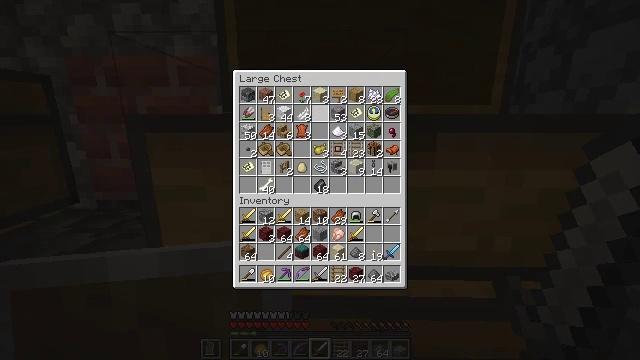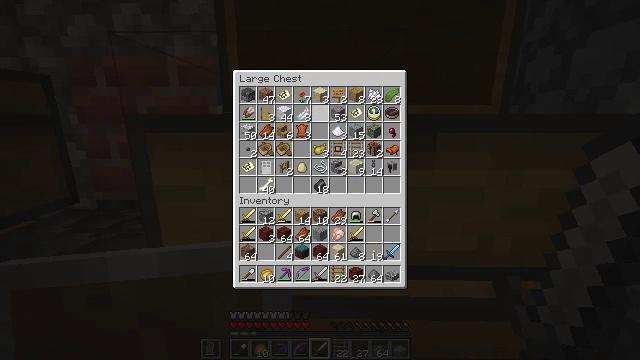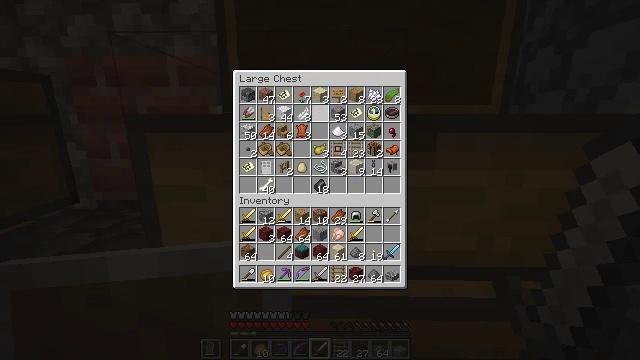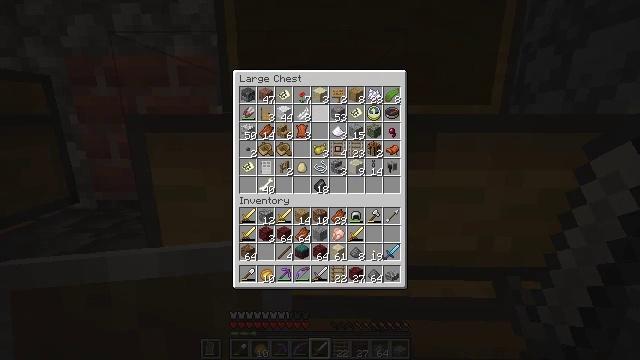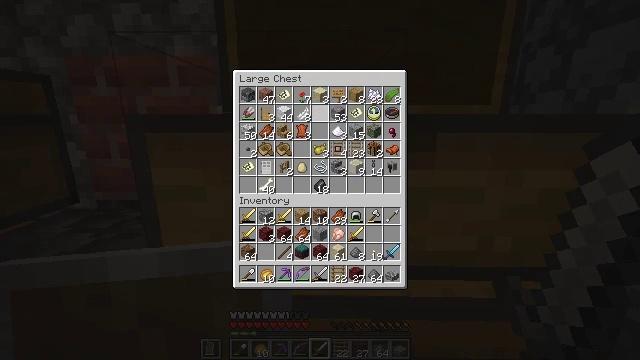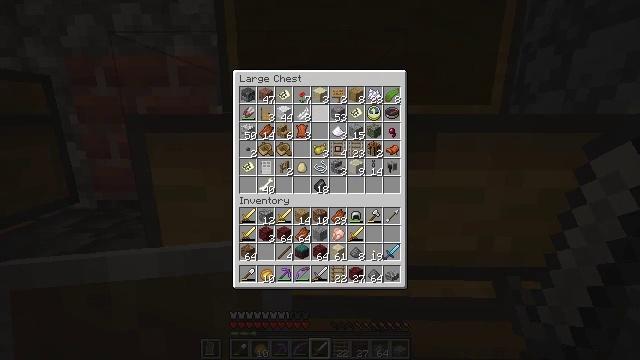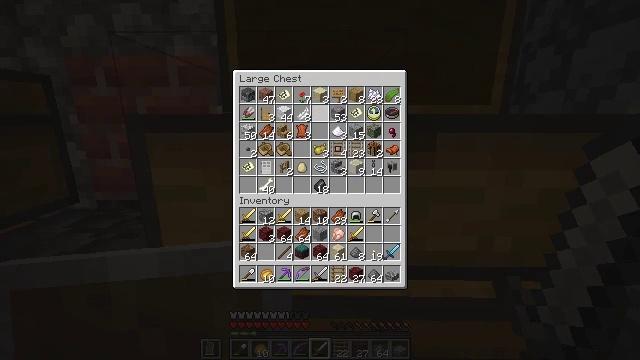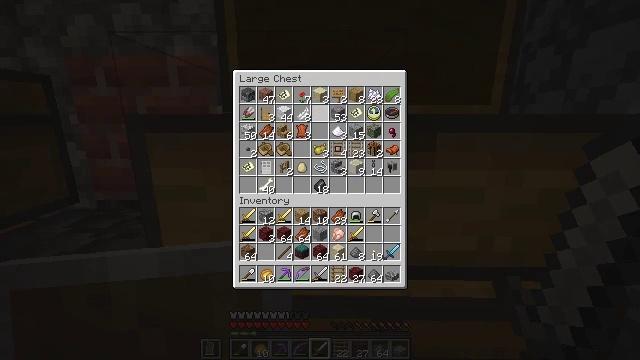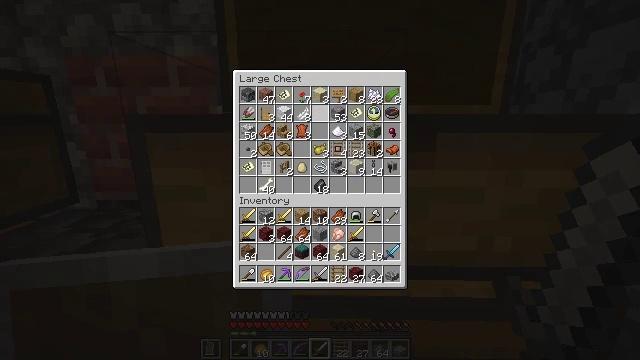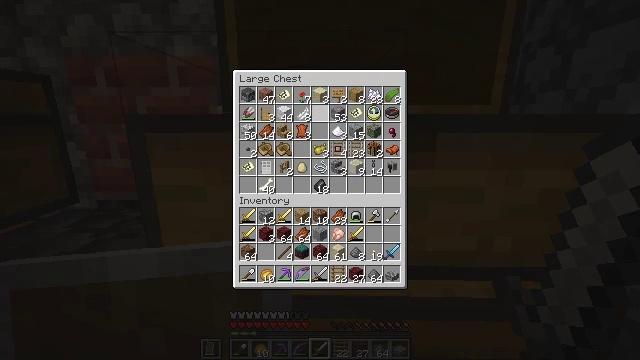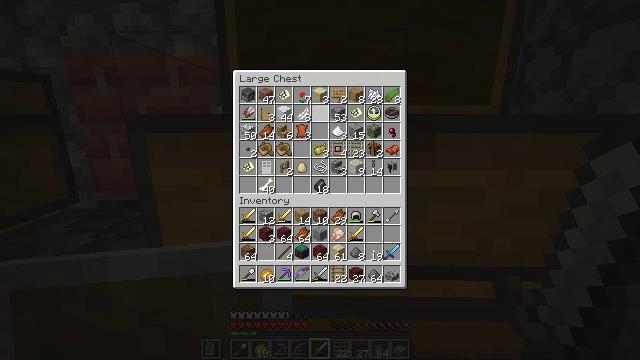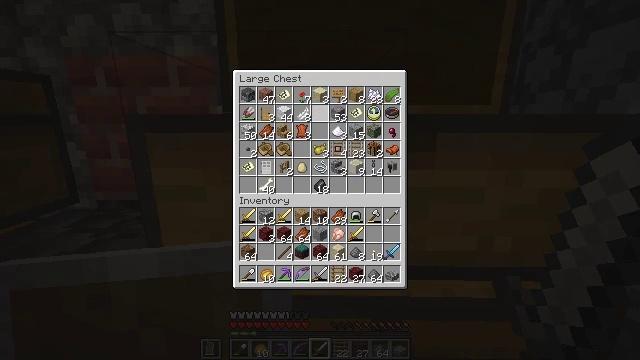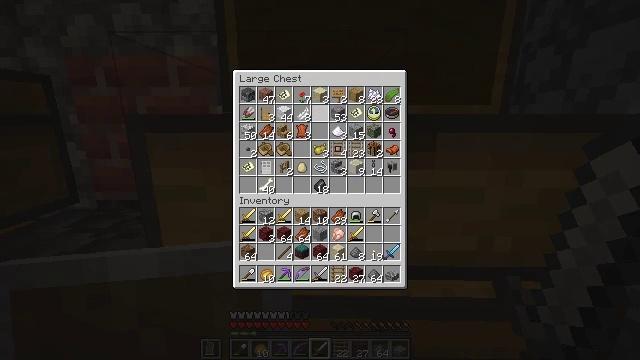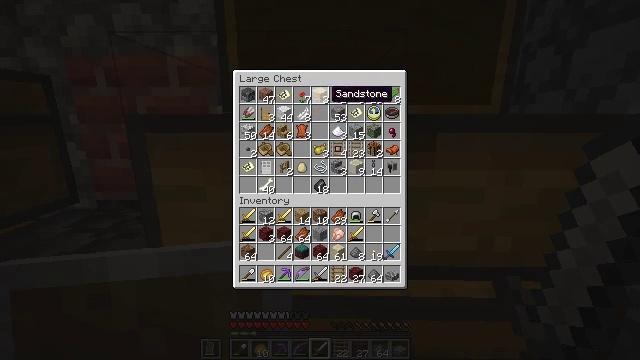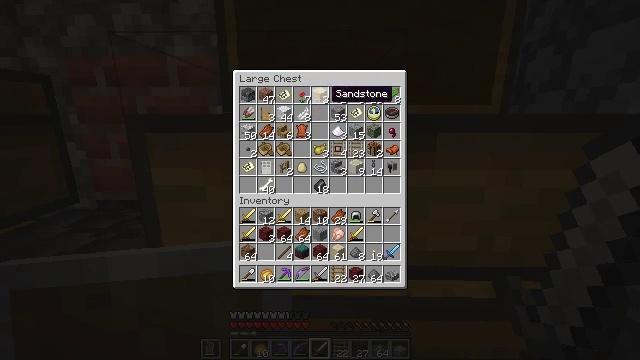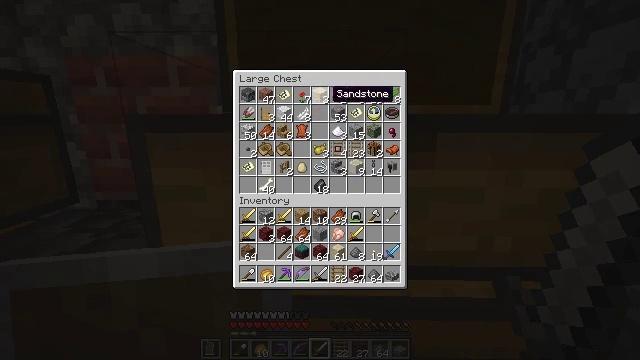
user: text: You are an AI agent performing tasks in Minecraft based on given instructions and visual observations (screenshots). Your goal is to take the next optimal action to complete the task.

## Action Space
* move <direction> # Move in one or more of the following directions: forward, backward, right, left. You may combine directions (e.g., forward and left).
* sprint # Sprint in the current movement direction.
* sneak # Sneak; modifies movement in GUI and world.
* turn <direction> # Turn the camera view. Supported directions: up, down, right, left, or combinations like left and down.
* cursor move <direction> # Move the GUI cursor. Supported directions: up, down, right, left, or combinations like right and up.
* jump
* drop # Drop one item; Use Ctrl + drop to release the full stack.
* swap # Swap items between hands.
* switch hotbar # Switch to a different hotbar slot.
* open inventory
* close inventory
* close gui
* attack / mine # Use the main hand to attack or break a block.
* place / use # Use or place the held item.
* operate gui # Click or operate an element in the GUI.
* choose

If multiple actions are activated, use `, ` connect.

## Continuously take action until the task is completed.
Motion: motion action
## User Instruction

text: Create TNT using the crafting table.
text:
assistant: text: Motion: no_op
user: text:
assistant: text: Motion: no_op
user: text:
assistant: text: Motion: no_op
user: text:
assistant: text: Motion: no_op
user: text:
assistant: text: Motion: no_op
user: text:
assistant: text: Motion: no_op
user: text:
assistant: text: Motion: no_op
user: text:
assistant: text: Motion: no_op
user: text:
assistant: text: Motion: no_op
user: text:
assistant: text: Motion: no_op
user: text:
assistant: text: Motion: no_op
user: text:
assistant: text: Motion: turn up
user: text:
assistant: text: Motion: no_op
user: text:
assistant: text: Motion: no_op
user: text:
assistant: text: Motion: no_op
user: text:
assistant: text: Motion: turn right
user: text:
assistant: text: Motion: no_op
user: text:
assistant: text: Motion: no_op
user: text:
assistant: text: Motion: open inventory
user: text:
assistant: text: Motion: open inventory
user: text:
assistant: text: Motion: open inventory
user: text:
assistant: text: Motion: open inventory
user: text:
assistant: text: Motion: no_op
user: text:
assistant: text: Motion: turn left
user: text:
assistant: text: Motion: turn left and down
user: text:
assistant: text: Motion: turn left and down
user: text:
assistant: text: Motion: turn left and down
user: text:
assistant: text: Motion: turn left
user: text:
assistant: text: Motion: move forward and move right, turn left
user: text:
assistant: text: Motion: move forward and move right, turn left and down